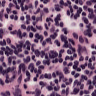
Metastatic tissue present: no